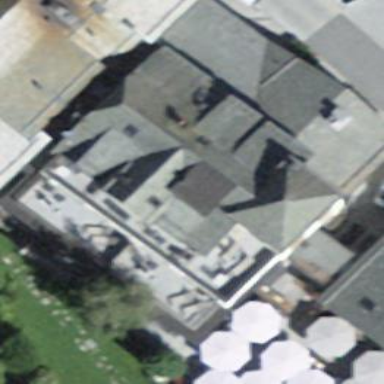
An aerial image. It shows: Hotel building.